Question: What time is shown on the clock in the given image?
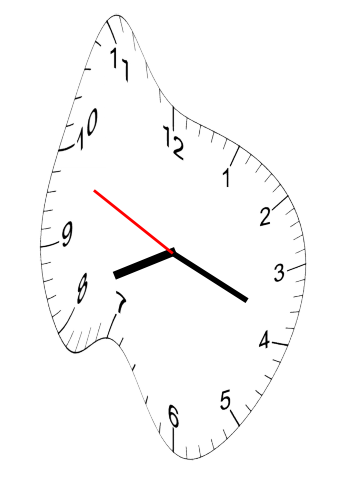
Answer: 08:18:49